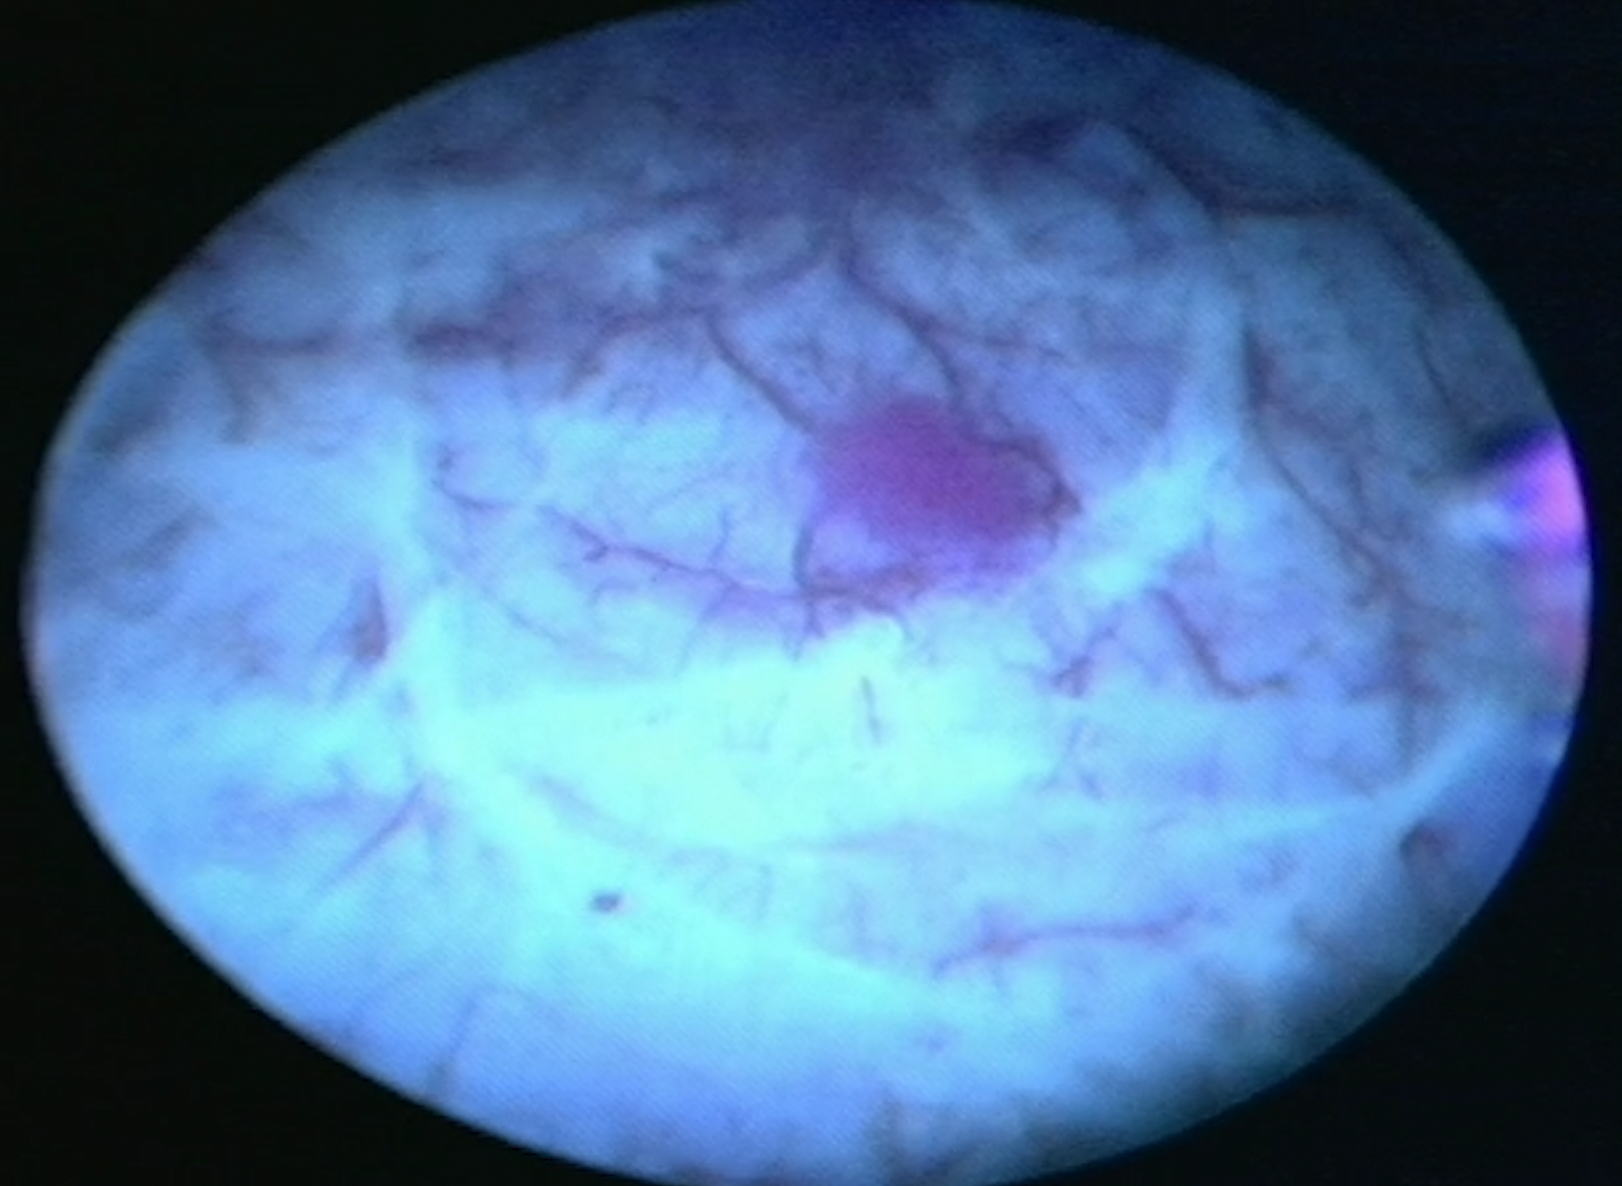
Modality: BLC
Class: Malignant
Subclass: LowGradePapillary
Lesion: Multifocal
Multifocal: 2 to 7
Stage: Ta
Morphology: Papillary
Bladder cancer association: Yes